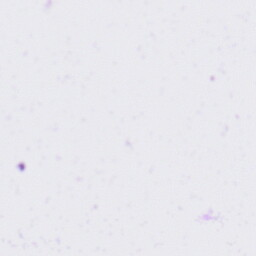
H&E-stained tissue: Tonsil